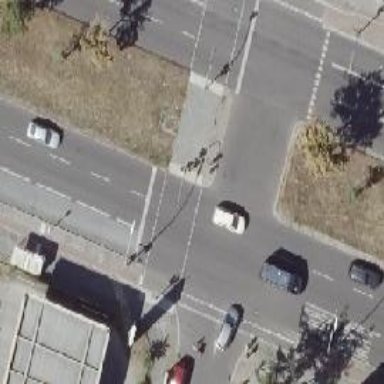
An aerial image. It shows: Road crossing with traffic signals.